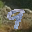
Label: 9